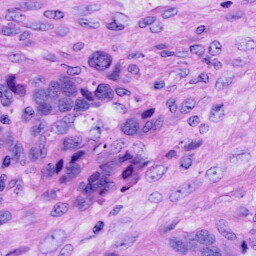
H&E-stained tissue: Ovarian